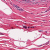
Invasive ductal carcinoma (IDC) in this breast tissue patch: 0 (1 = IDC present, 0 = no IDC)